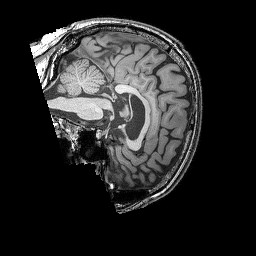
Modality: T1w
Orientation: sagittal
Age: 68
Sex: male
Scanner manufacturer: siemens
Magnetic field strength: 3 T
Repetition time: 2.25 s
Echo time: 0.00411 s